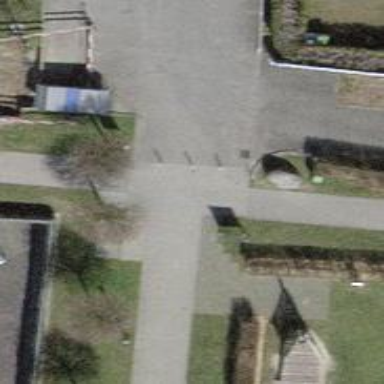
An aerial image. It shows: Bollard.